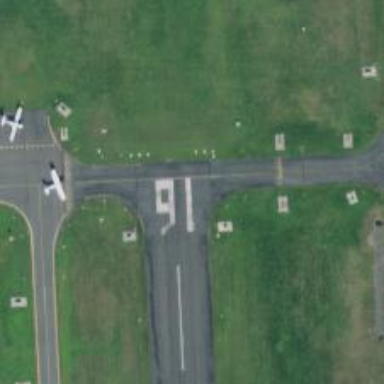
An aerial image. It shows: Asphalt taxiway in the airport.